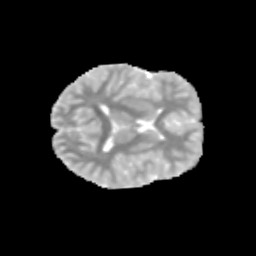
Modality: MD
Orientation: axial
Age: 10
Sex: male
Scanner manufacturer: siemens
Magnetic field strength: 3 T
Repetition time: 3.8 s
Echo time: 0.07 s